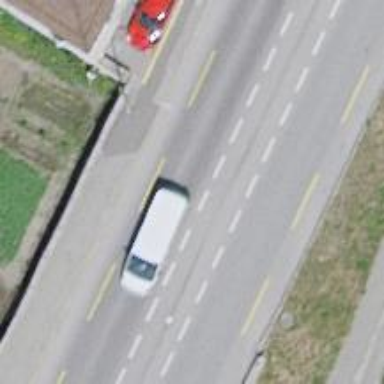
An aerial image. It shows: Advisory cycle lane on primary road with asphalt surface.